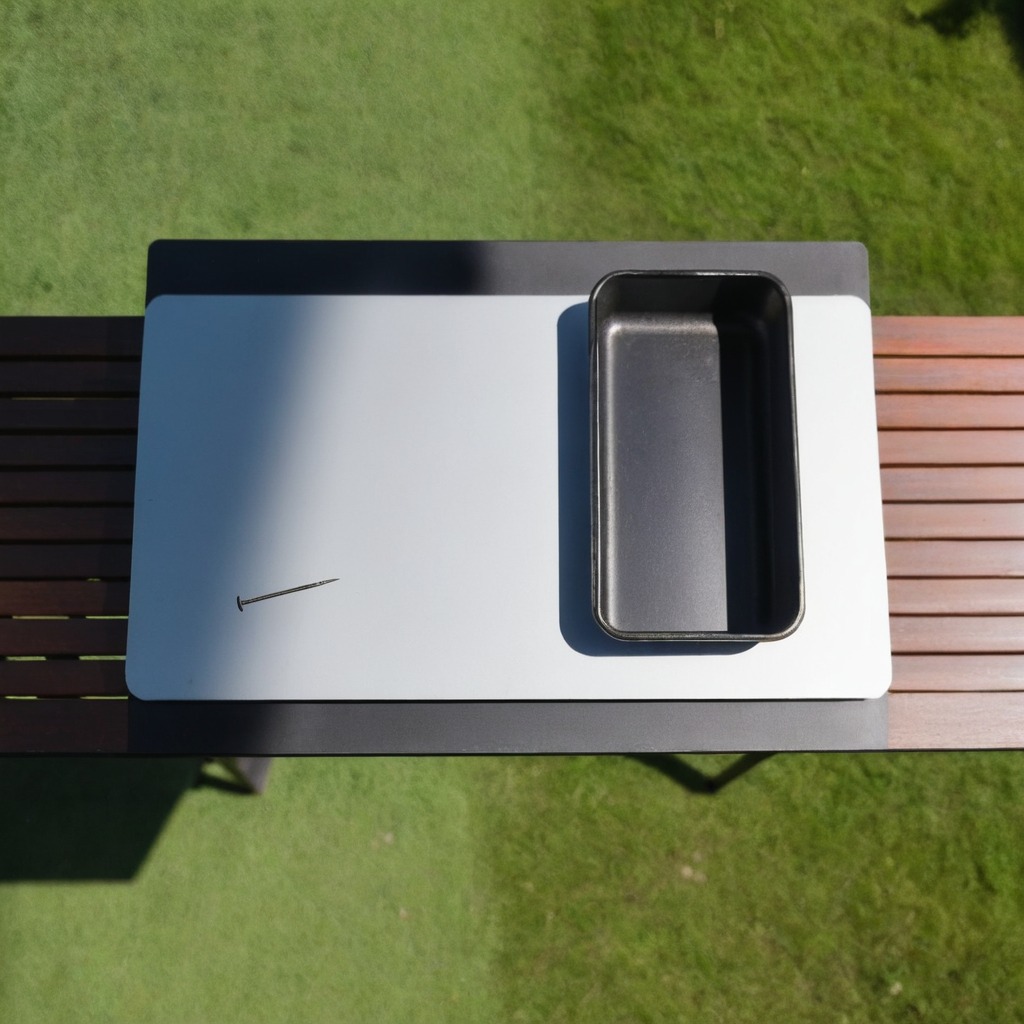
An iron nail is lying on a clean utility table in a temporary outdoor tool station.